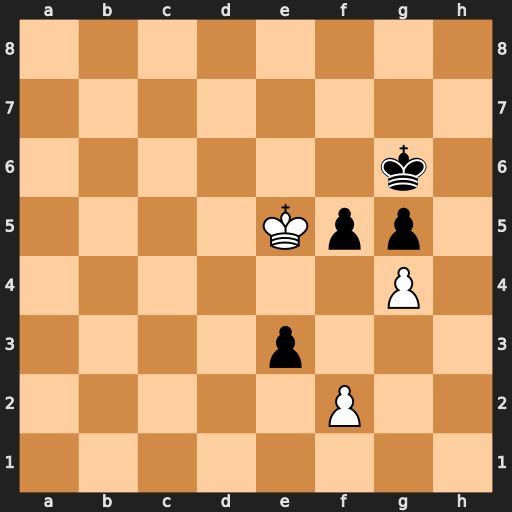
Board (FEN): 8/8/6k1/4Kpp1/6P1/4p3/5P2/8
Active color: w
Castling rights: -
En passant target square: -
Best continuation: gxf5+ Kf7 fxe3